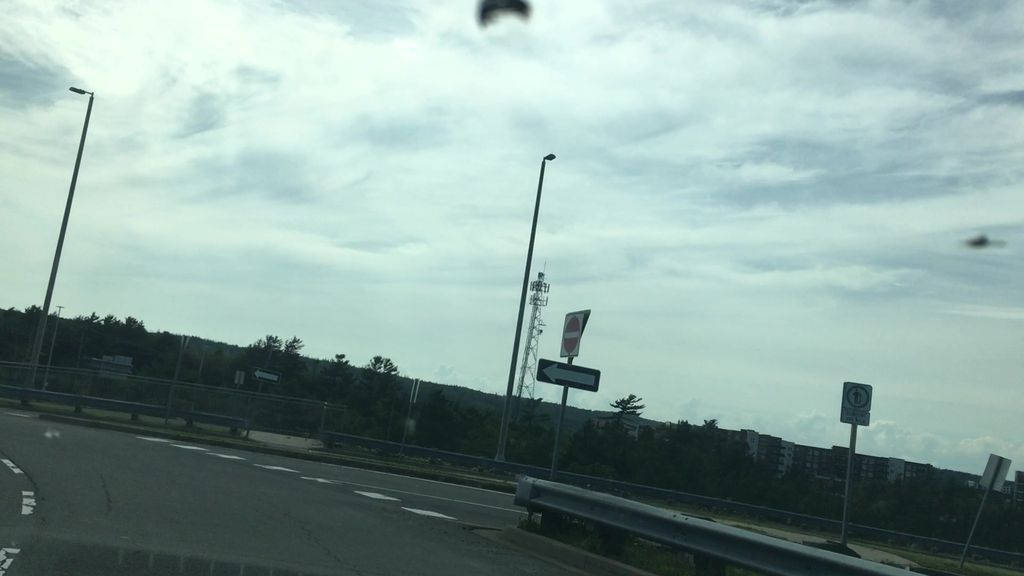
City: halifax